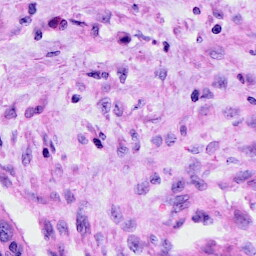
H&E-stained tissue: Cervix